Question: I have put some information that I want to be displayed even after my app or activity gets closed. I have a function display and if I call it in 'onCreate()' or 'onStart()' my app crashes.
'''
public void display() {
SharedPreferences sharedPref = getSharedPreferences("MedInfo",
Context.MODE_PRIVATE);
mText1.setText(sharedPref.getString("mText1", ""));
}
'''
Here's how the data gets saved
'''
public void savemMed1() {
SharedPreferences sharedPref = getSharedPreferences("MedInfo",
Context.MODE_PRIVATE);
SharedPreferences.Editor editor = sharedPref.edit();
editor.putString("mText1", addMed.getText().toString());
editor.apply();
Toast.makeText(this, "Added", Toast.LENGTH_LONG).show();
}
'''

This is the line that does not fit in the picture:
'''
java.lang.RuntimeException: Unable to start activity ComponentInfo{corina_holom.com.medplannerapp/corina_holom.com.medplannerapp.Reminder}: java.lang.NullPointerException: Attempt to invoke virtual method 'void android.widget.TextView.setText(java.lang.CharSequence)' on a null object reference
'''
This is my first time programming in java and android studio and I'm having trouble finding tutorials that help. I'm not sure how I should change this or if I should use
This is the Code from the activity in which I want the info displayed:
'''
public class Reminder extends AppCompatActivity {
public TextView mText1, mText2, mText3;
private EditText addMed;
@Override
protected void onCreate(Bundle savedInstanceState) {
super.onCreate(savedInstanceState);
setContentView(R.layout.activity_reminder);
defineButtons();
}
public void defineButtons() {
findViewById(R.id.mB1).setOnClickListener(buttonClickListener);
findViewById(R.id.mB2).setOnClickListener(buttonClickListener);
//findViewById(R.id.mB3).setOnClickListener(buttonClickListener);
}
private View.OnClickListener buttonClickListener = new View.OnClickListener() {
@Override
public void onClick(View view) {
switch (view.getId()) {
case R.id.mB1:
addMed = (EditText) findViewById(R.id.addMed);
mText1 = (TextView) findViewById(R.id.mText1);
mText1.setText(addMed.getText());
savemMed1();
break;
case R.id.mB2:
addMed = (EditText) findViewById(R.id.addMed);
mText2 = (TextView) findViewById(R.id.mText2);
mText2.setText(addMed.getText());
break;
}
}
};
public void savemMed1() {
SharedPreferences sharedPref = getSharedPreferences("MedInfo", Context.MODE_PRIVATE);
SharedPreferences.Editor editor = sharedPref.edit();
editor.putString("mText1", addMed.getText().toString());
editor.apply();
Toast.makeText(this, "Added", Toast.LENGTH_LONG).show();
}
'''
}
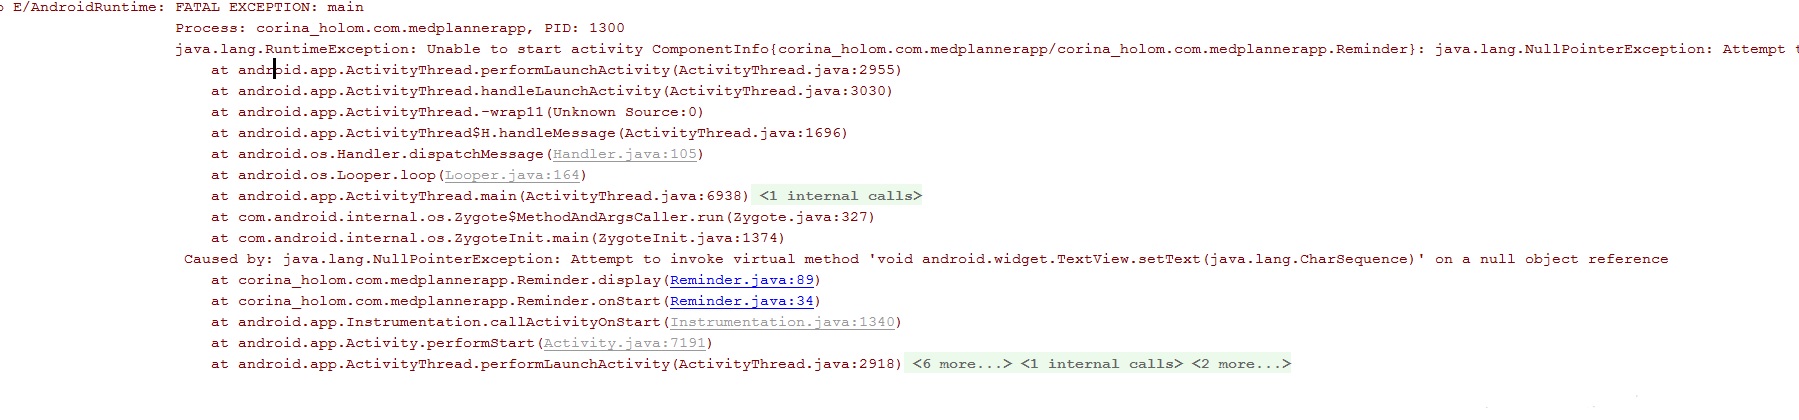
Answer: The problem is that by the time you use 'setText' your textview is not initialised. Make sure you do 'findViewById' before you do 'setText'. The best way is to do it first thing in 'onCreate'. And of course make sure that the id is the same as in the layout.